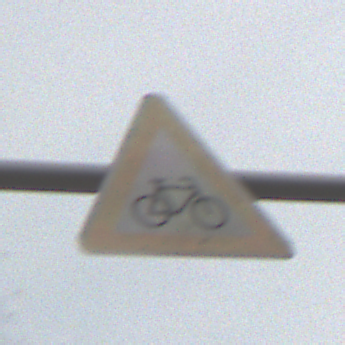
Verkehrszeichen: RadverkehrLinks
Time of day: MorningAfternoon
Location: Outdoor (Nature)
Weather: PartlyCloudy
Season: Winter
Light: Natural